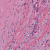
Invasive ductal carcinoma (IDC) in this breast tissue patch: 1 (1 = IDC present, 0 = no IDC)